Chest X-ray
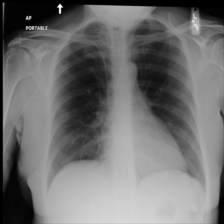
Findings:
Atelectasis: negative
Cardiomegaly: negative
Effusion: negative
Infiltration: negative
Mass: negative
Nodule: negative
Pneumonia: negative
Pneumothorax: negative
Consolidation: negative
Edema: negative
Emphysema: negative
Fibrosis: negative
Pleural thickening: negative
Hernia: negative